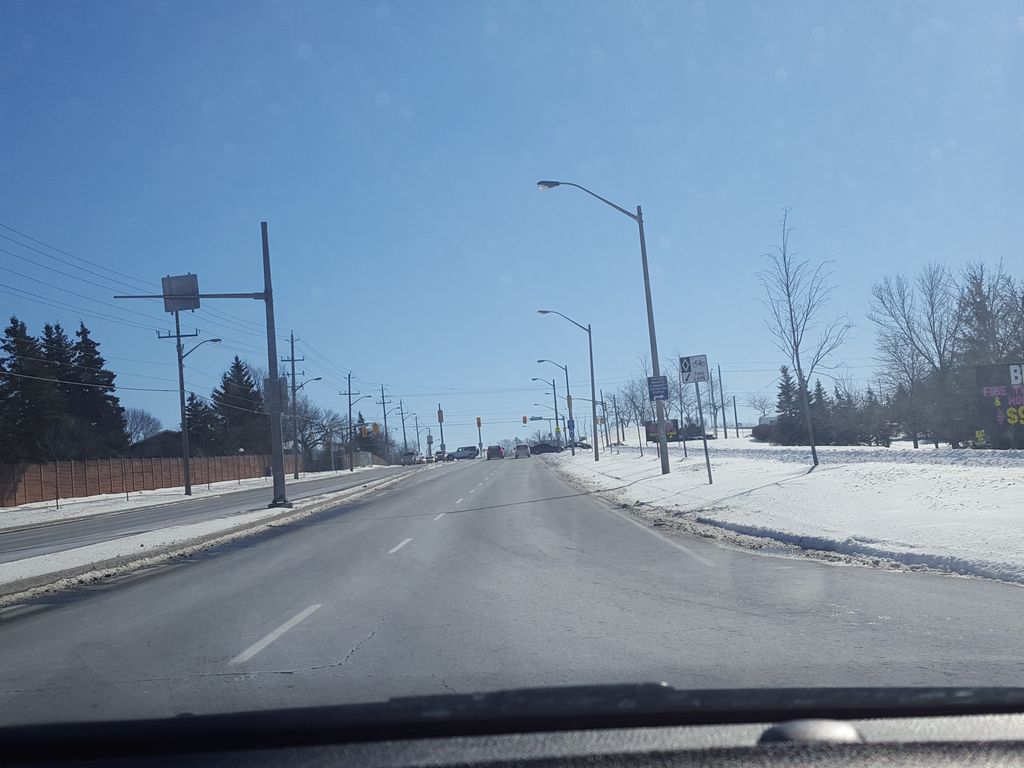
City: kitchener-waterloo